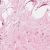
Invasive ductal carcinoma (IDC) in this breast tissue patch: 0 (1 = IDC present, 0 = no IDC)